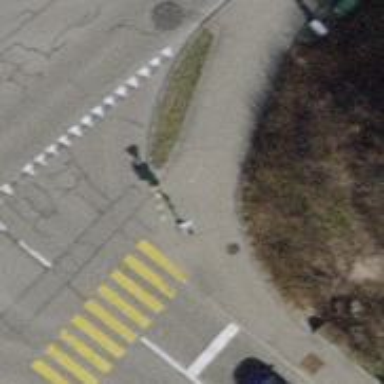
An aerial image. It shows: Kerb barrier.